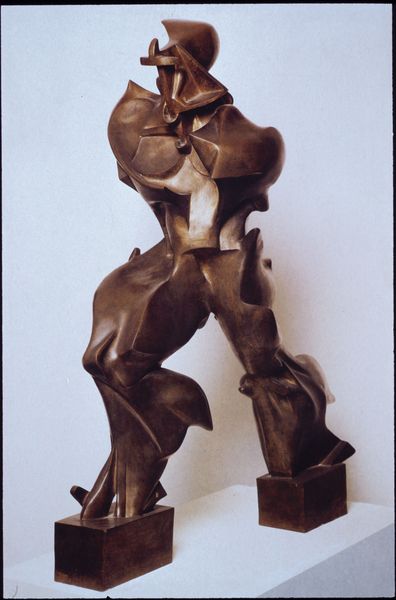
Titel: Forme uniche della continuità nello spazio, Urformen der Bewegung im Raum
Künstler: Umberto Boccioni
Standort: London
Institution: Tate Gallery
Schlagwörter: blau, kopf, körper, mann, schatten, weiß, kubismus, kubistisch, bewegung, braun, grau, holz, licht, mund, pfeiler, raum, stützen, säulen, expressionismus, haube, arm, arme, gesicht, mensch, sockel, wind, gehen, figur, schulter, skulptur, statue, beine, bewegt, hufe, schnell, bein, füße, italien, laufen, abstrakt, formen, figuren, kraft, muskeln, glanz, metall, bronze, plastik, podest, poliert, knie, schenkel, abstraktion, gestalt, foto, fotografie, photographie, futurismus, gang, maschine, bruan, eckig, torso, gross, kupfer, dynamik, lauf, rennen, helm, schritt, rüstung, photo, helme, quader, farbfoto, dynamisch, expressiv, stark, minotaurus, schreiten, schreitend, anker, basis, zeit, guss, stier, kräftig, objekt, geometrie, komisch, verformt, kuben, abguß, gegossen, kubisch, ebenen, avantgarde, bildhauer, italienisch, blöcke, irreal, mahnung, boccioni, umberto, zusammen, zusammengesetzt, armlos, klotz, gleichzeitigkeit, momente, verwoben, roboter, dynamismus, klötze, schokolade, umberto boccioni, schreitender, bronzefarben, formen der bewegung im raum, lipschitz, schriten, simultanität, abstrajt, rüße, machtvoll, metallguß, vorwärtsstrebend, amrlos, stelzen, vertikal, ich weiß nicht, was ich machen muss